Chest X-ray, AP view. Patient: 33 years old, sex M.
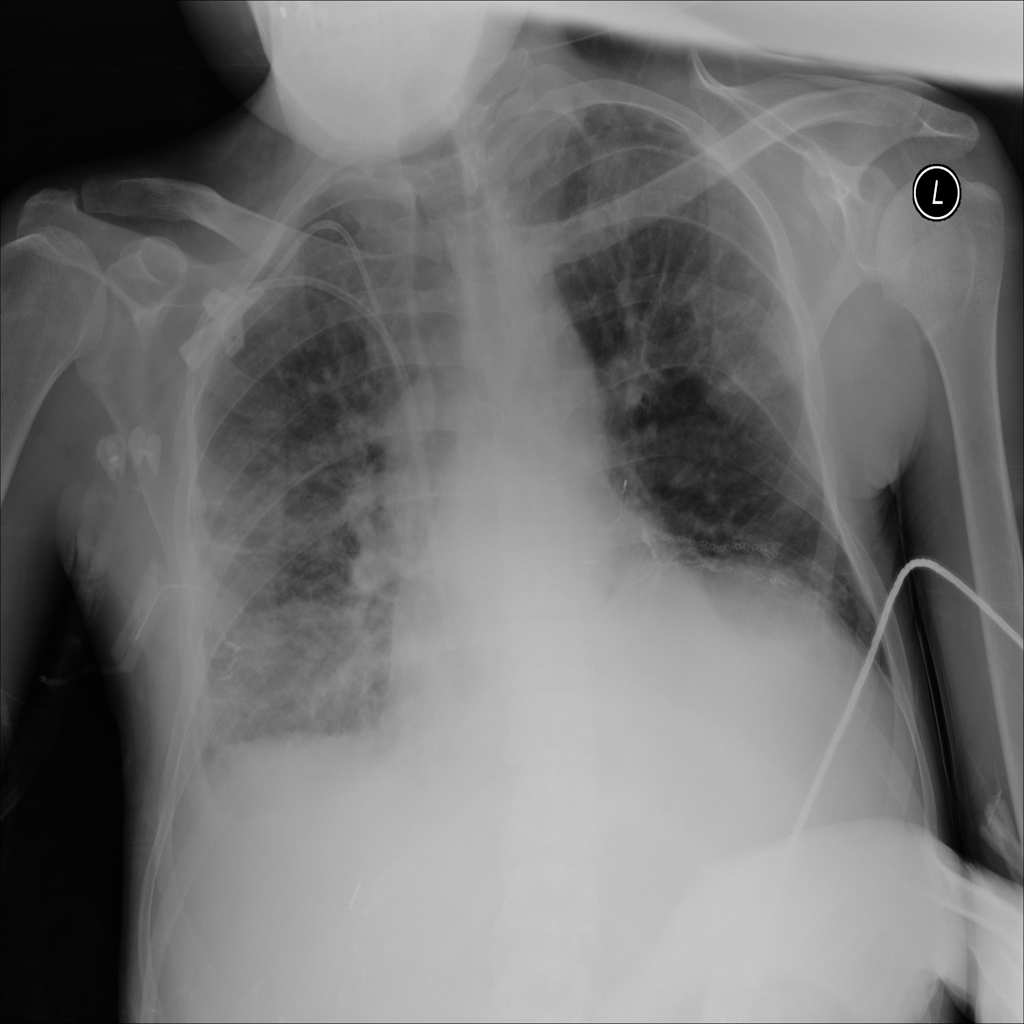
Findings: Effusion, Nodule, Pleural_Thickening